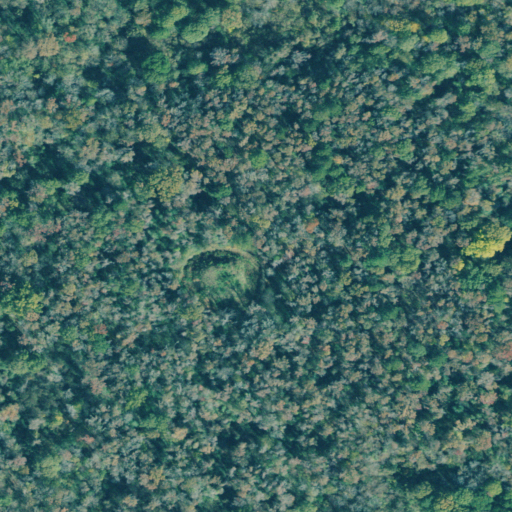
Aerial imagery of mountain in Georgia named Lamar Mounds containing woody wetlands, mixed forest, and deciduous forest